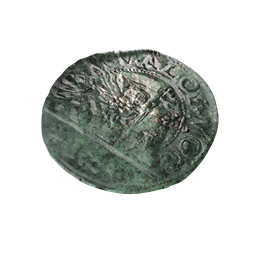
Label: tools